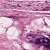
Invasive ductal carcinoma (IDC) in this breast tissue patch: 0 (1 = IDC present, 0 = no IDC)